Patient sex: F
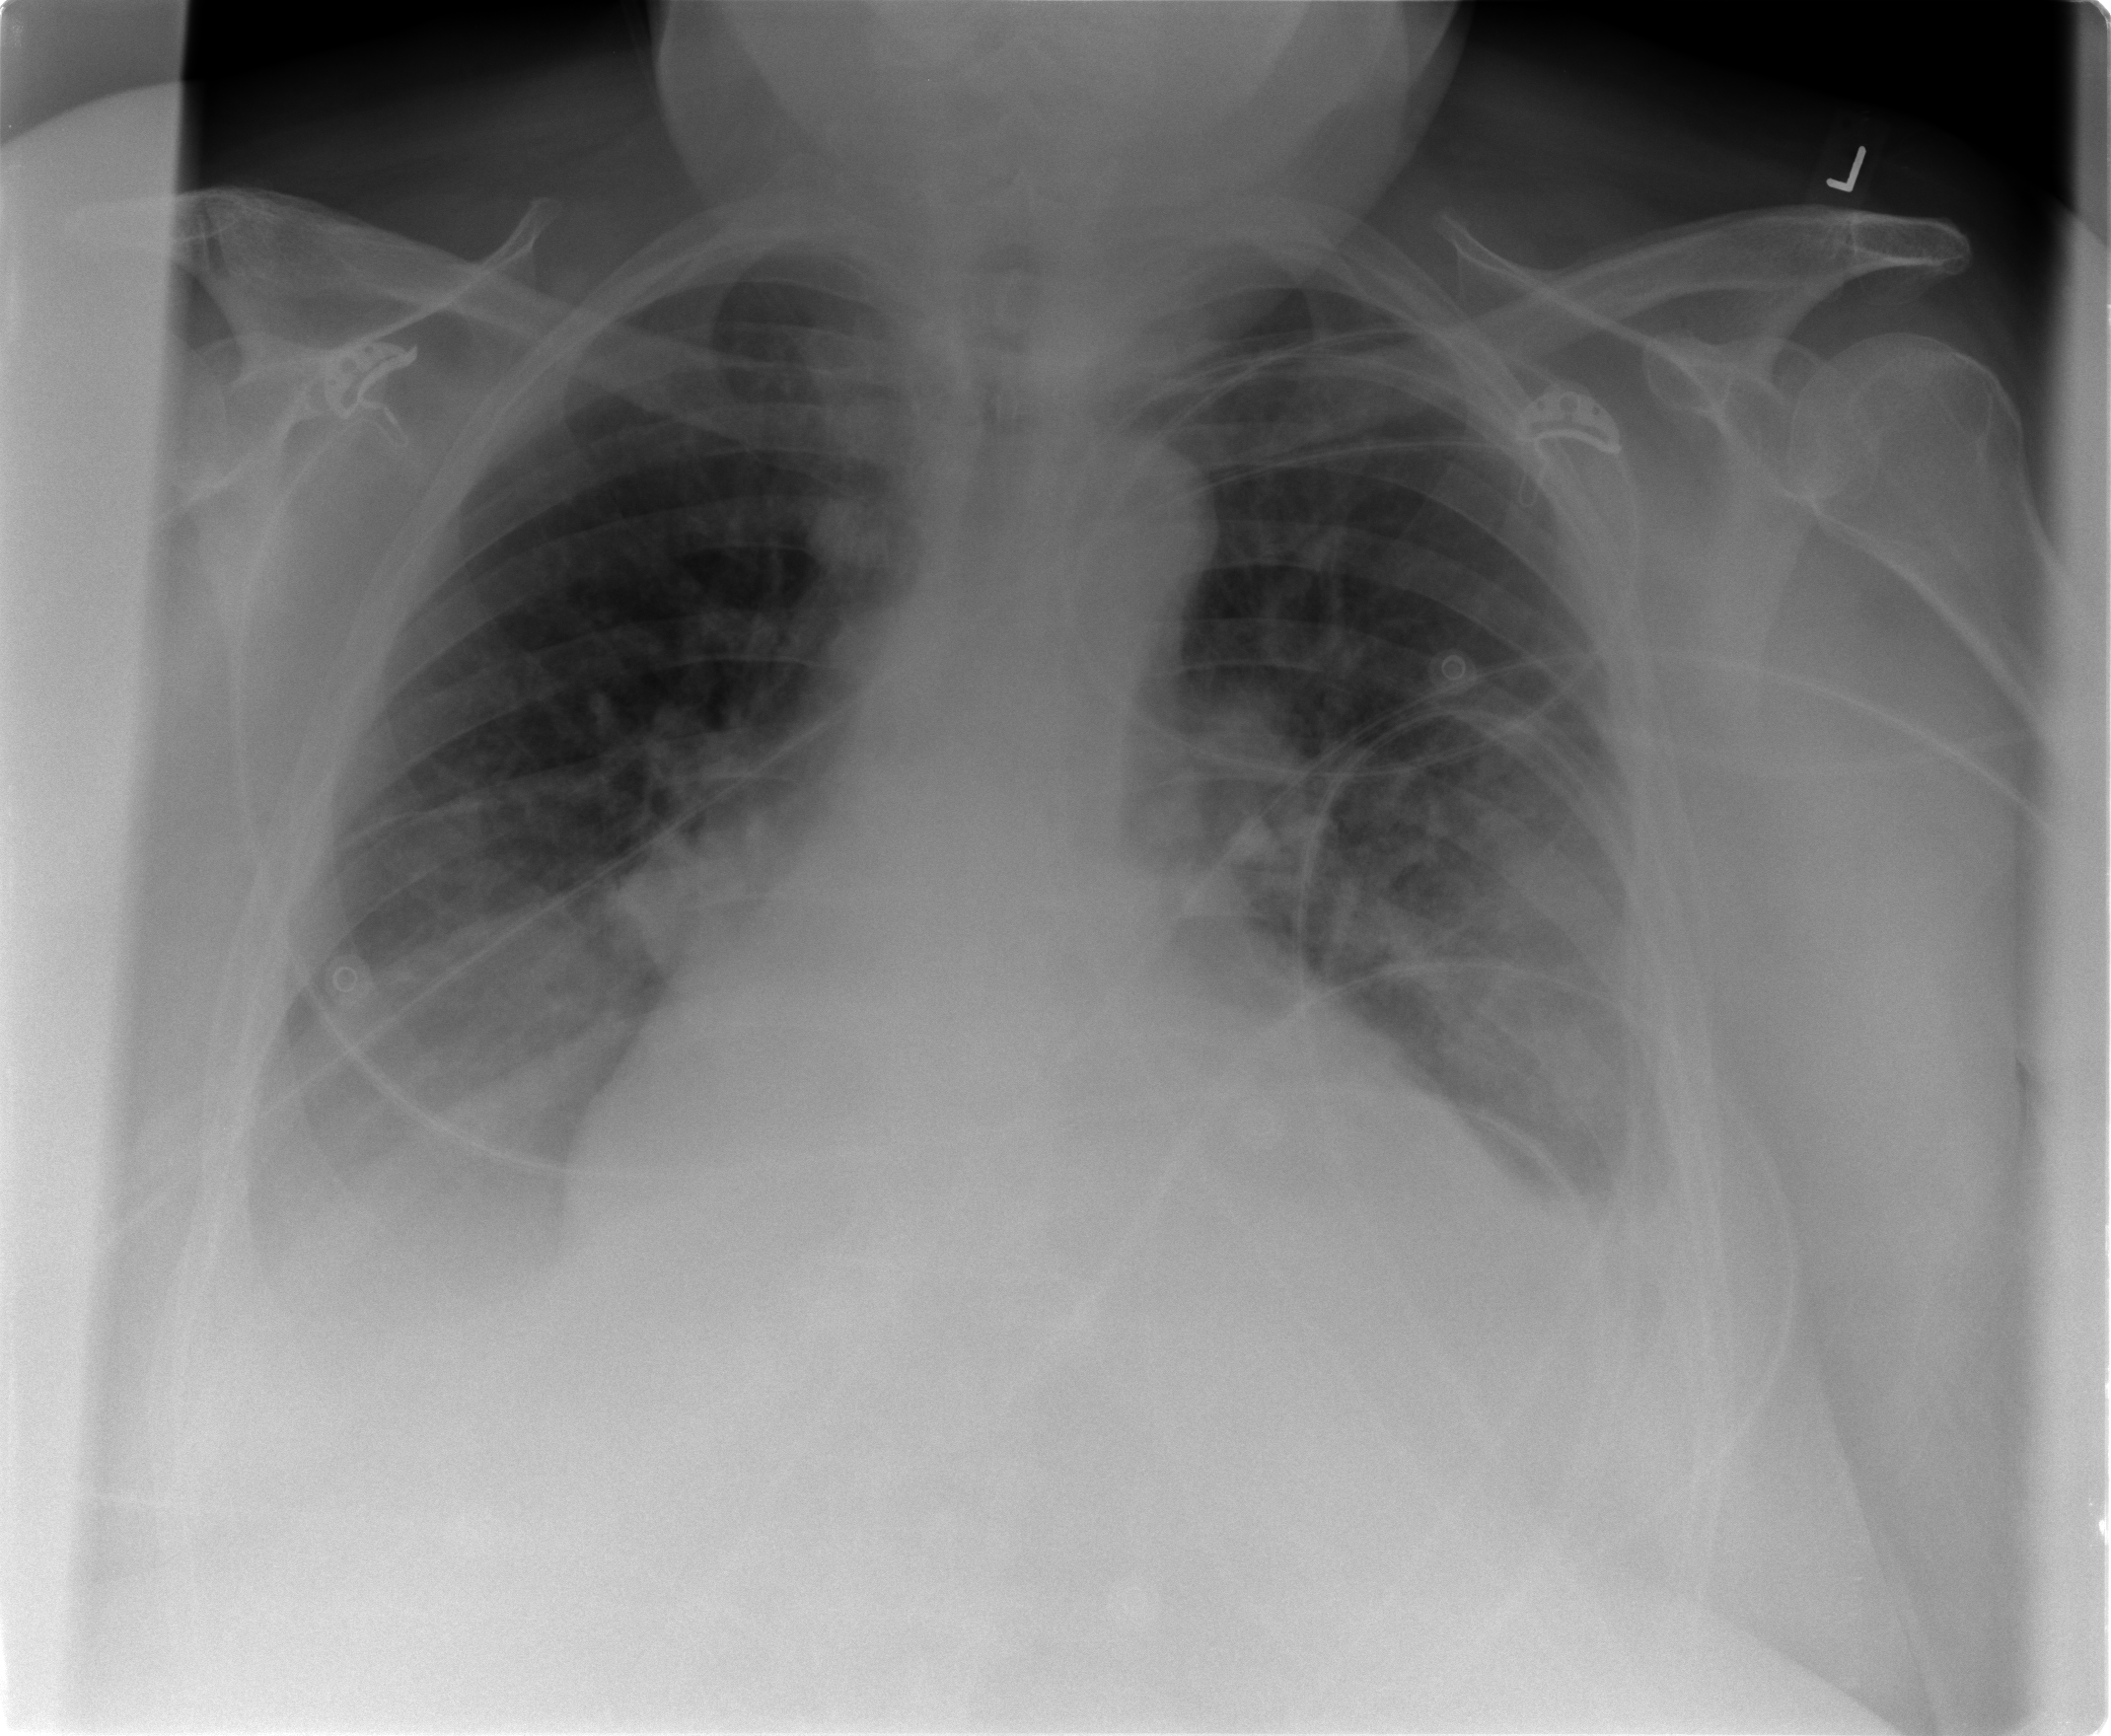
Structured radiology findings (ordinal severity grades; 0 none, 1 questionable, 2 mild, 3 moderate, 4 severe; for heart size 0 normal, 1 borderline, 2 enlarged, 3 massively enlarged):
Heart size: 2
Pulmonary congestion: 2
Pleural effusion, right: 2
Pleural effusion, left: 2
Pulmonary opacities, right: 0
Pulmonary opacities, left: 1
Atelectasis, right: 2
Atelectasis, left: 2